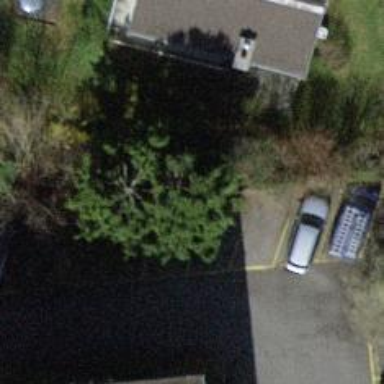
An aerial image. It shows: Urban tree with needleleaved evergreen leaves.